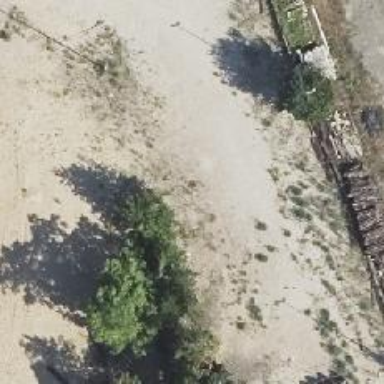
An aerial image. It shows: Abandoned railway with historical significance.